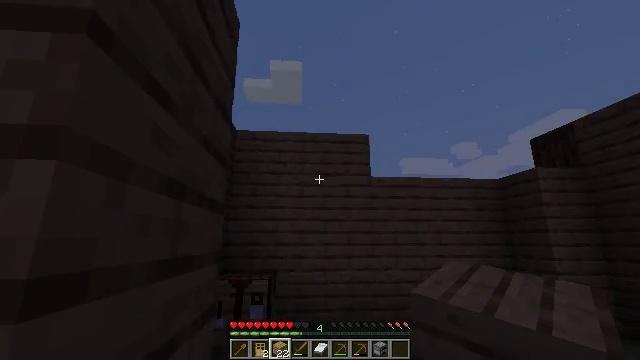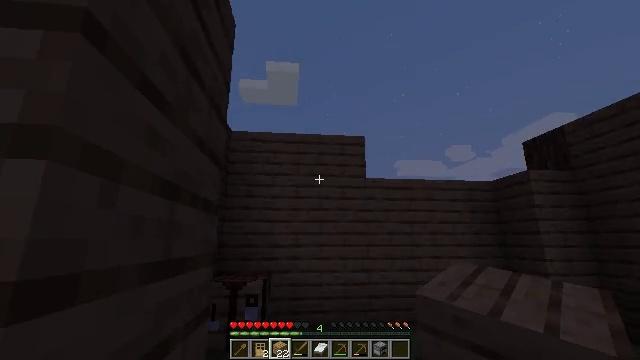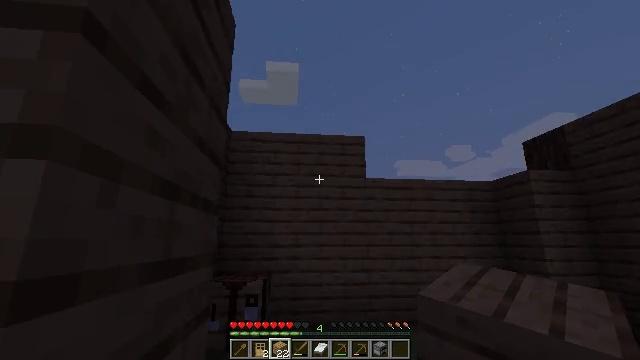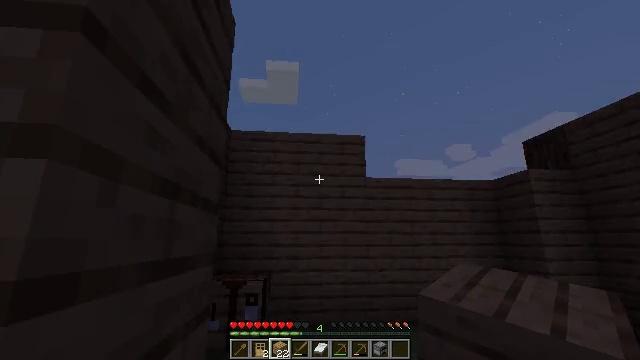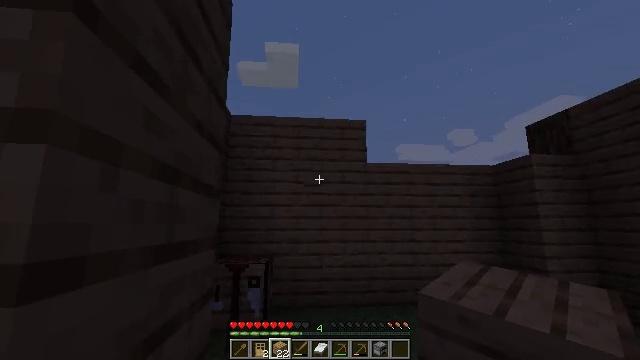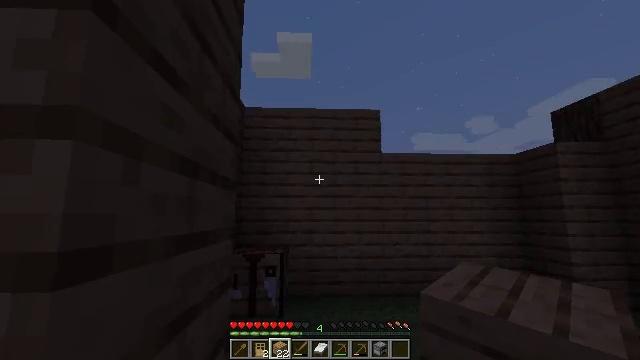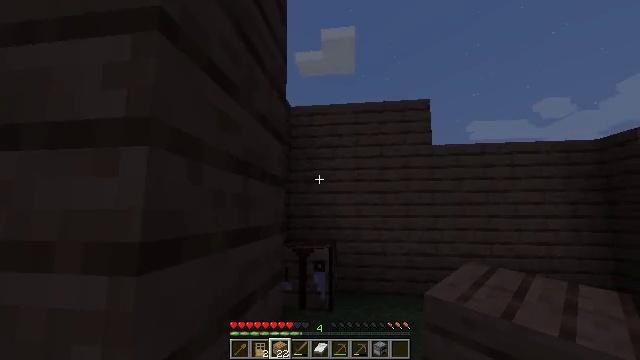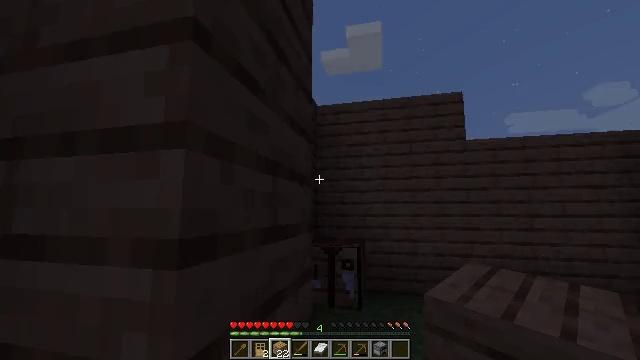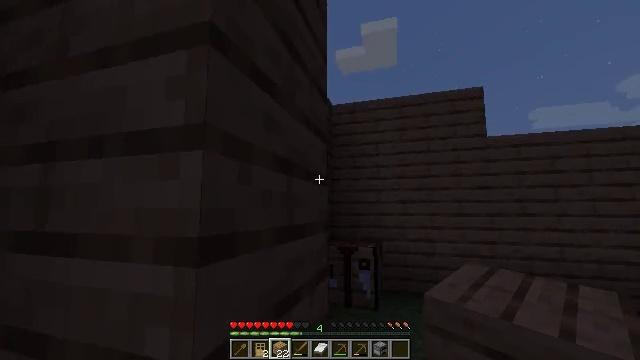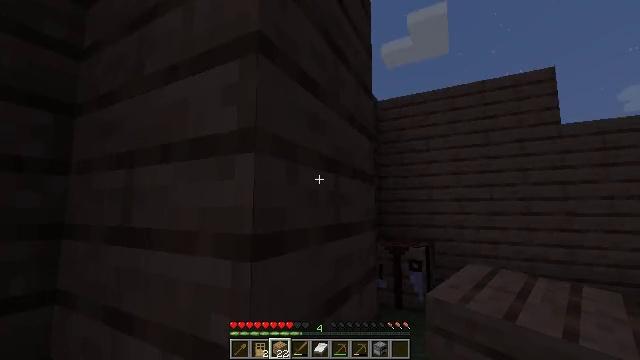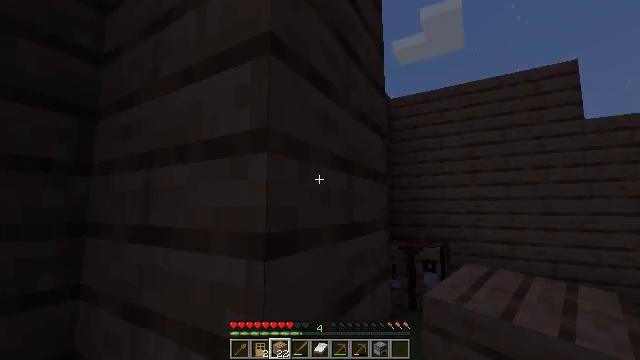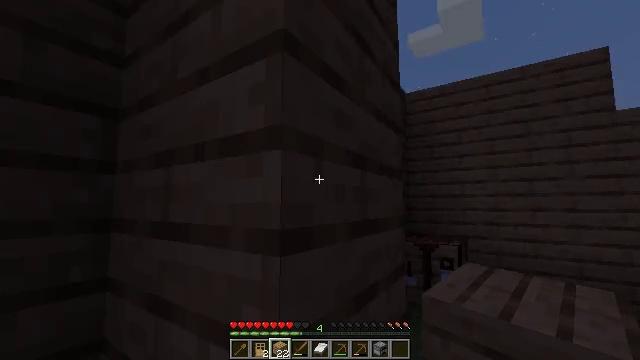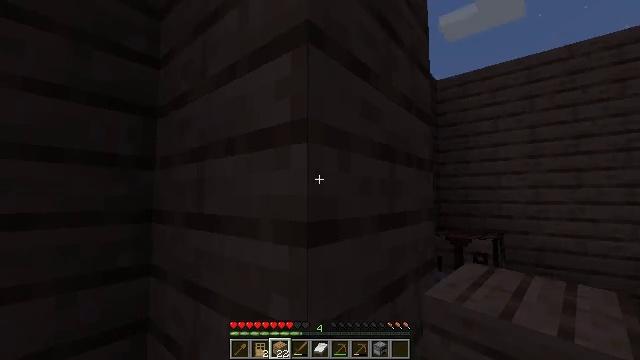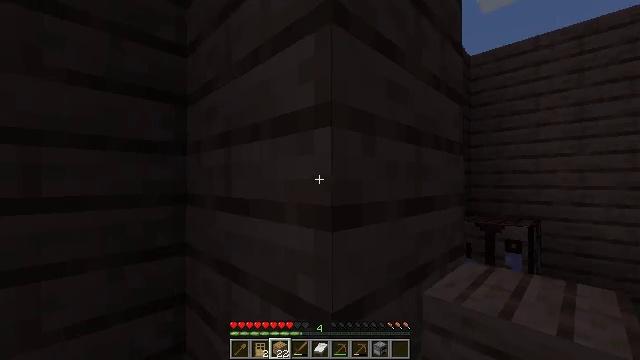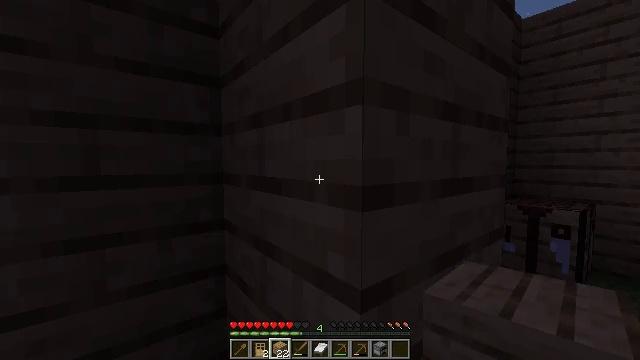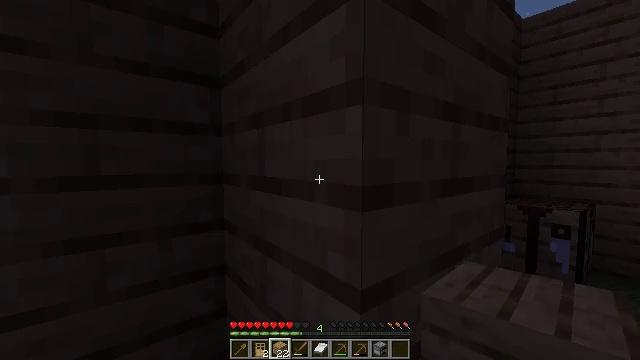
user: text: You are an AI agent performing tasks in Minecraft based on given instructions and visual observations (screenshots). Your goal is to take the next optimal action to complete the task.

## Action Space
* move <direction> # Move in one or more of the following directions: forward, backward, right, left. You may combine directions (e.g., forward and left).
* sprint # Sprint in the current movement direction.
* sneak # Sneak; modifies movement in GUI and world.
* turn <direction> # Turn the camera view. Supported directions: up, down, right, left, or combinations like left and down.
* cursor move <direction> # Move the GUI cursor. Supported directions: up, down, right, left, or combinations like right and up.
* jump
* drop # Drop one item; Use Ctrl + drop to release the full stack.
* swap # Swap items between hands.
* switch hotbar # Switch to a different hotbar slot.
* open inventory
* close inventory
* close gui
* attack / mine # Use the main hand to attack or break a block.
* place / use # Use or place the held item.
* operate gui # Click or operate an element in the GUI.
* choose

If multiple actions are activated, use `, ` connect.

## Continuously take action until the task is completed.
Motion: motion action
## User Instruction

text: Gather some oak planks.
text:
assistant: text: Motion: turn right
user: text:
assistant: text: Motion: no_op
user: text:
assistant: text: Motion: no_op
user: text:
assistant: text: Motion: turn down
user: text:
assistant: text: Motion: turn left and down
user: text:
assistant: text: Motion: turn left
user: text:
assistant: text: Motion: turn left
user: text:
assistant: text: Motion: turn left
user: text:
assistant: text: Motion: turn left
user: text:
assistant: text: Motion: turn left
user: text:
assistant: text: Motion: turn left
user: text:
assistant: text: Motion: turn left and down
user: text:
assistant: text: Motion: turn left and down
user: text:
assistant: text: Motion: turn left and down
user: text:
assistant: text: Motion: no_op
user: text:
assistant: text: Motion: no_op
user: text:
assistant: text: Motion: no_op
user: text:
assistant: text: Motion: no_op
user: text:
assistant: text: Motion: no_op
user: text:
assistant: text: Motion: attack / mine
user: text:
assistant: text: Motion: attack / mine
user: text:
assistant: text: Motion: attack / mine
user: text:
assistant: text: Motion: attack / mine
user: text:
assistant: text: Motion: attack / mine
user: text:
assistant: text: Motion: attack / mine
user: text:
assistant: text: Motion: attack / mine
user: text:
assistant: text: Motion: attack / mine
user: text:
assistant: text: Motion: attack / mine
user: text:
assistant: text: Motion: attack / mine
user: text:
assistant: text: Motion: attack / mine